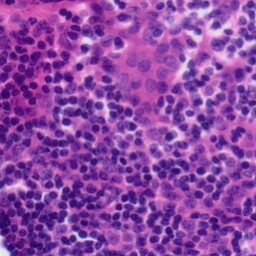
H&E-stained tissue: Tonsil